Question: At first glance, I have the same problem as many. But my case a bit more complex.
Java 11
Orbiwise NS (<URL>
(STM32 + Wifi module) connection via Lorawan gateway to Orbiwise and using TCP socket via wifi.
From received byte array:
'''
40 24 fa fa 01 c2 c5 25 03 06 01 43 a4 99 5a c1
85 71 0c 87 38 84 53 9a 80 6c 5a 14 da f8 ff 7c
21 83 8f 78 8e ec f2 7d 4e 4e 07
'''
(43 bytes)
On have corresponding to it payload:
'''
31 19 10 07 01 13 51 25 09 01 00 00 00 00 33 04
00 00 5A 00 00 00 EB 0D 00 00 64 EB
'''
(28 bytes)
Decrypt data from TCP socket to have decrypted payload in the same format as on Orbiwise
1. https://github.com/jsubercaze/javalora
2. https://github.com/huahang/crypto-utils/blob/master/crypto-utils/src/main/java/im/chic/utils/crypto/AesUtils.java
3. https://github.com/matthiaszimmermann/ttn_decoder_java - core code for mine.
All project above was written a long time ago and not helped me. This one , but written on Node JS: <URL>
From LoraWan specification I got that used '"AES/ECB/NoPadding"' method and my current code looks like:
'''
package org.thethingsnetwork.main.java.org.thethingsnetwork.util.security;
import java.util.Base64;
import javax.crypto.Cipher;
import javax.crypto.spec.SecretKeySpec;
public class Crypto {
/**
* Decrypts TTN data_raw payload to data according to the TTN REST API.
* @param pld encrypted message payload from ttn mqtt message
* @param K the TTN application key
* @param IV
* @return decrypted payload
* @throws Exception
*/
public static byte[] decrypt(byte [] pld, byte [] K, byte [] IV) throws Exception {
byte [] devAddr = getDevAddr(pld);
byte [] frameCounter = getFrameCounter(pld);
byte [] result = initializeResult(pld);
byte [] Ai = new byte[16];
byte [] Si = null;
for(int i = 0; i < result.length; i += 16) {
int blockSeqCnt = (i >> 4) + 1;
computeAi(Ai, devAddr, frameCounter, blockSeqCnt);
Si = encryptAES(Ai, K, IV);
for(int j=0; j < 16 && i+j < result.length; j++) {
result[i+j] ^= Si[j];
}
}
return result;
}
/**
* Converts TTN payload data to data_plain according to the TTN REST API.
* Decode a text using base 64 decoding.
* @param decryptedText
* @return
*/
public static String toPlainText(String decryptedText) {
byte [] data = Base64.getDecoder().decode(decryptedText);
StringBuffer plain = new StringBuffer();
for(int i = 0; i < data.length; i++) {
plain.append((char)data[i]);
}
return plain.toString();
}
public static byte [] getDevAddr(byte [] payload) {
byte [] devAddr = new byte[4];
System.arraycopy(payload, 1, devAddr, 0, 4);
return devAddr;
}
public static byte [] getFrameCounter(byte [] payload) {
byte [] frameCounter = new byte[2];
System.arraycopy(payload, 6, frameCounter, 0, 2);
return frameCounter;
}
public static byte [] initializeResult(byte [] payload) {
byte [] result = new byte[payload.length - 13];
for(int i = 0; i < result.length; i++) {
result[i] = payload[i+9];
}
return result;
}
public static void computeAi(byte [] a, byte [] devAddr, byte [] frameCounter, int blockSeqCnt) {
a[0] = 0x01;
a[1] = 0x00;
a[2] = 0x00;
a[3] = 0x00;
a[4] = 0x00;
a[5] = 0; // 0 for uplink frames 1 for downlink frames;
a[6] = devAddr[0]; // LSB devAddr 4 bytes
a[7] = devAddr[1]; // ..
a[8] = devAddr[2]; // ..
a[9] = devAddr[3]; // MSB
a[10] = frameCounter[0]; // LSB framecounter
a[11] = frameCounter[1]; // MSB framecounter
a[12] = 0x00; // Frame counter upper Bytes
a[13] = 0x00;
a[14] = 0x00;
a[15] = (byte)blockSeqCnt; // block sequence counter 1,2,3...
}
/**
* AES encrpytion.
*/
public static byte[] encryptAES(byte [] data, byte [] key, byte [] iv) throws Exception {
Cipher cipher = Cipher.getInstance("AES/ECB/NoPadding", "SunJCE");
SecretKeySpec keySpec = new SecretKeySpec(key, "AES");
cipher.init(Cipher.DECRYPT_MODE, keySpec);
return cipher.doFinal(data);
}
}
'''
And second class - test:
'''
package org.thethingsnetwork.util.security;
import org.apache.commons.codec.DecoderException;
import org.junit.Assert;
import org.junit.Test;
import org.thethingsnetwork.main.java.org.thethingsnetwork.util.security.Crypto;
import org.apache.commons.codec.binary.Hex;
public class CryptoTest {
private byte [] SEMTECH_DEFAULT_KEY = Hex.decodeHex("2E12E8BD30FE2FB2D8DE609747D2569F".toCharArray());
public static final byte [] IV = new byte [] {
0x0, 0x0, 0x0, 0x0, 0x0, 0x0, 0x0, 0x0,
0x0, 0x0, 0x0, 0x0, 0x0, 0x0, 0x0, 0x0
}; // initialization vector - IV
// example data from a ttn message
public static final byte[] TEXT_RAW = new byte[] {0x40, 0x24, (byte) 0xfa, (byte) 0xfa, 0x01, (byte) 0xc2,
(byte) 0xc5, 0x25, 0x03, 0x06, 0x01, 0x43, (byte) 0xa4, (byte) 0x99, 0x5a, (byte) 0xc1, (byte) 0x85, 0x71,
0x0c, (byte) 0x87, 0x38, (byte) 0x84, 0x53, (byte) 0x9a, (byte) 0x80, 0x6c, 0x5a, 0x14, (byte) 0xda,
(byte) 0xf8, (byte) 0xff, 0x7c, 0x21, (byte) 0x83, (byte) 0x8f, 0x78, (byte) 0x8e, (byte) 0xec, (byte) 0xf2,
0x7d, 0x4e, 0x4e, 0x07};
public CryptoTest() throws DecoderException {
}
@Test
public void testDecoder() throws Exception {
byte[] decryptedText = Crypto.decrypt(TEXT_RAW, SEMTECH_DEFAULT_KEY, IV);
printTheByteToString(decryptedText);
}
/**
* Method for prin in command line byte array. For debug necessary
* @param b - input byte array
*/
private void printTheByteToString (byte[] b) {
for (byte val : b) {
System.out.print(String.format("%02x ", val));
}
}
}
'''
I've checked the code a hundred times but no positive result - the decrypted message is different from on Orbiwise.
I've checked the data using NodeJs project (<URL> and all is correct. But can't resolve the task using my Java code.

Can some body help me in this situation? Thanks a lot in advance!
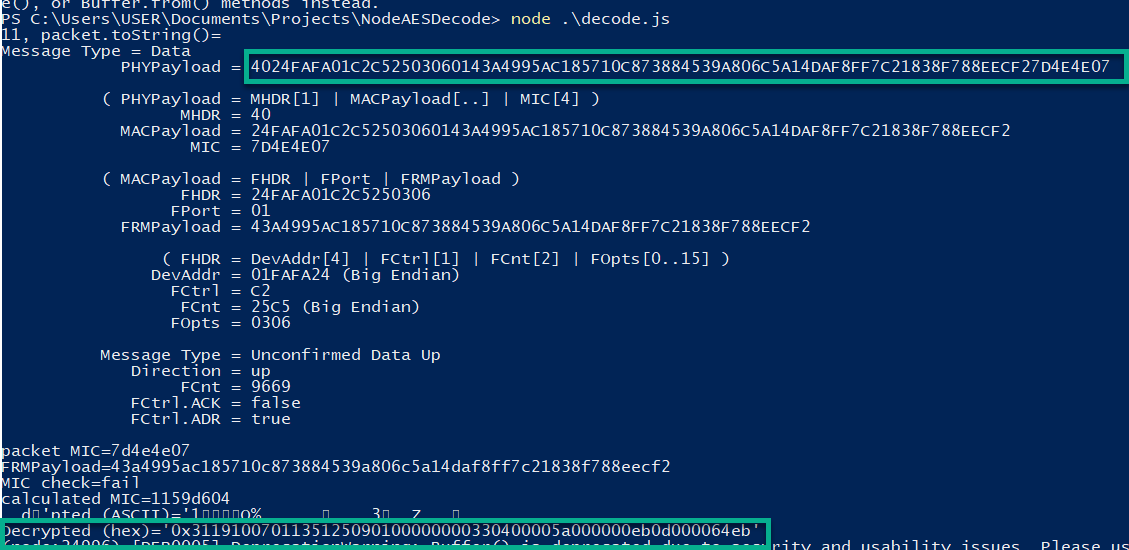
Answer: Your ciphertext offset is off by 2 (as there are 3 option bytes instead of 1, no doubt). Printing out intermediate results or performing full parsing of the header bytes should show you that, which is why I mentioned it in the comments. Note that increasing the offset of 9 by 2 may also affect the ciphertext size, as the end of the ciphertext is fixed.
Furthermore, you are using 'Cipher.DECRYPT_MODE' while the protocol only uses the cipher in forward mode. Counter mode (used by CCM and CCM* ciphers) only uses the cipher in the forward mode as they generate a key stream that is then XOR-ed with the plaintext stream or ciphertext stream to encrypt / decrypt respectively. The "decryption" part in the protocol only is about performing the final XOR of the generated to the ciphertext rather than the plaintext.
Of course, ECB mode - used to simply implement a single block encrypt in this case - doesn't require an IV, so that part of the code is spurious.